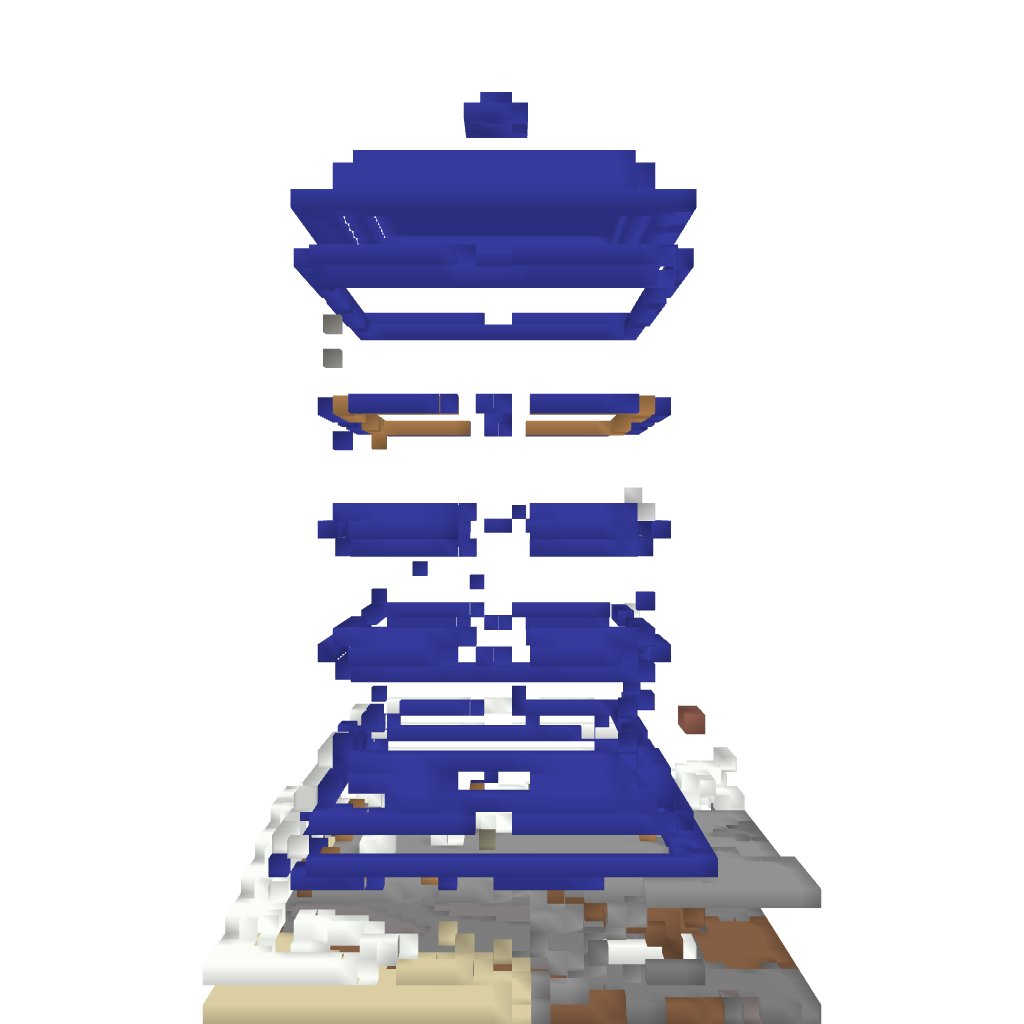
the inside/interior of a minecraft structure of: The Tardis